Question: Count the number of objects in the diagram.
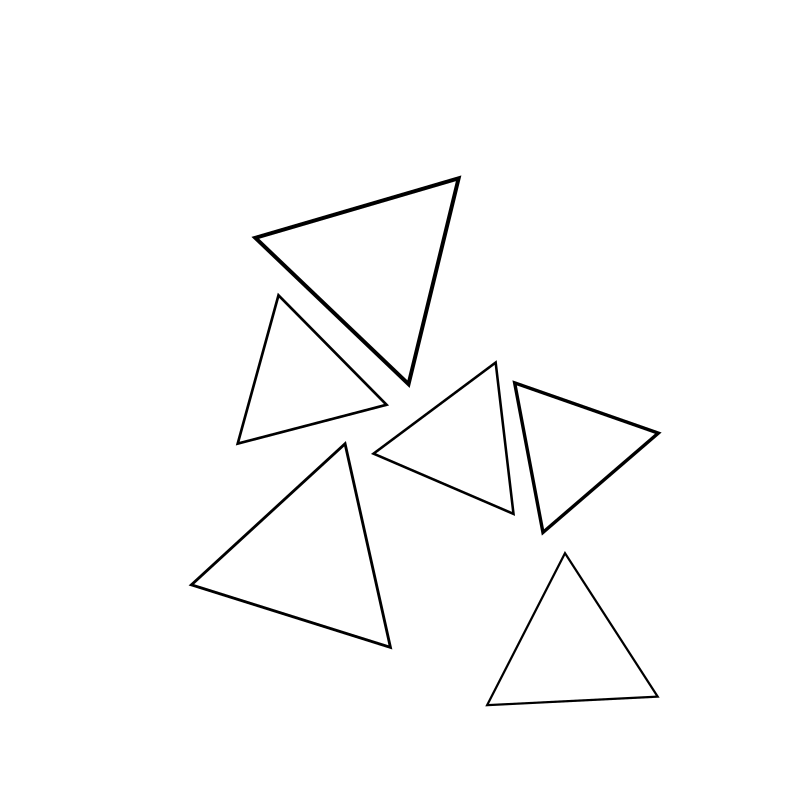
Answer: 6